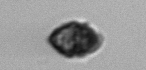
Label: Kryptoperidinium_triquetrum